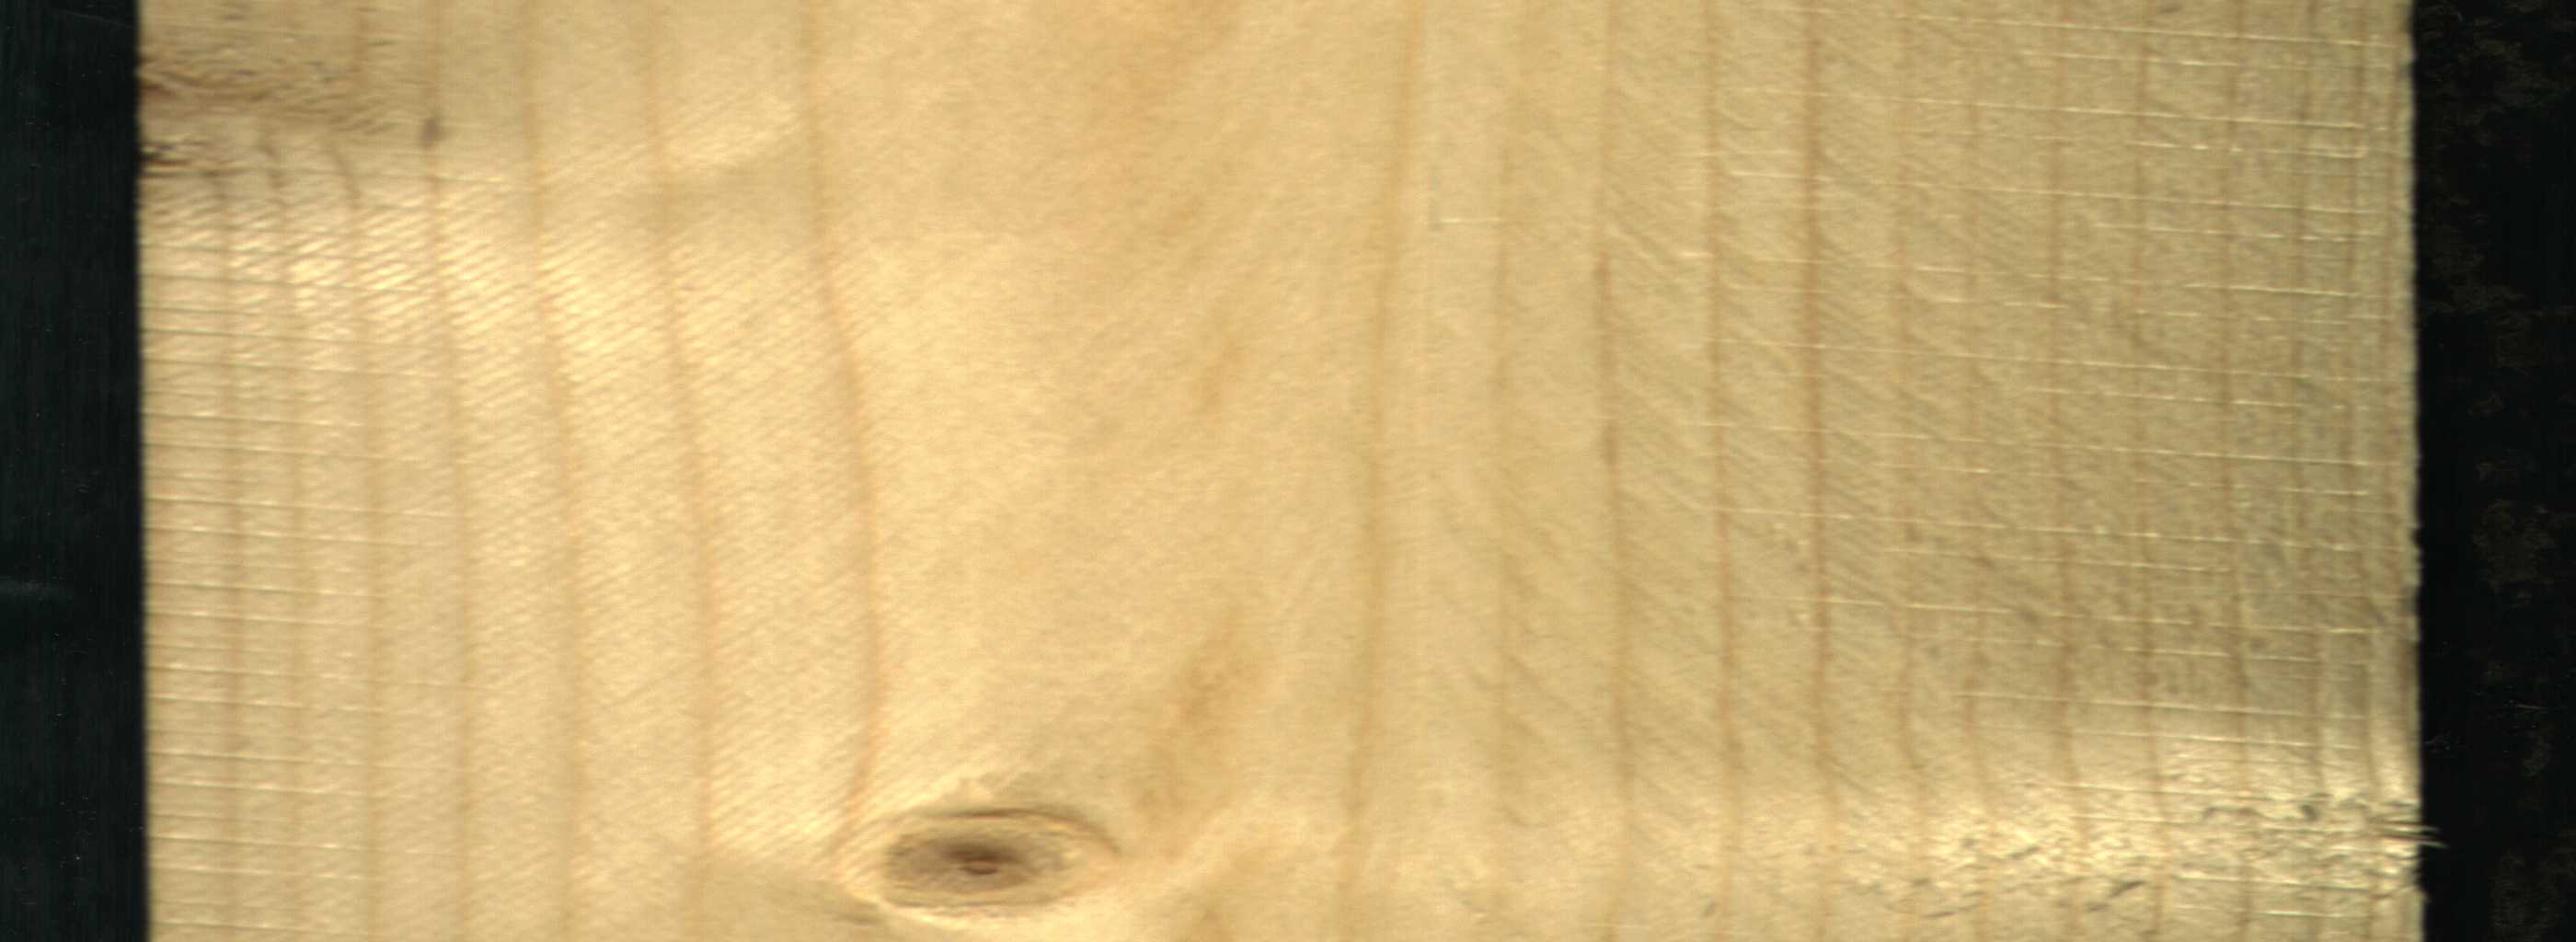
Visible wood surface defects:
Live_Knot